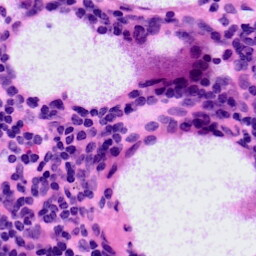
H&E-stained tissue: LymphNode